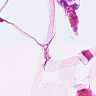
Metastatic tissue present: no